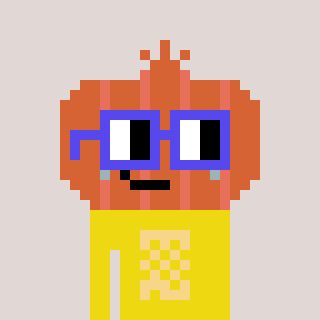
a pixel art character with square blue glasses, a onion-shaped head and a yellow-colored body on a warm background